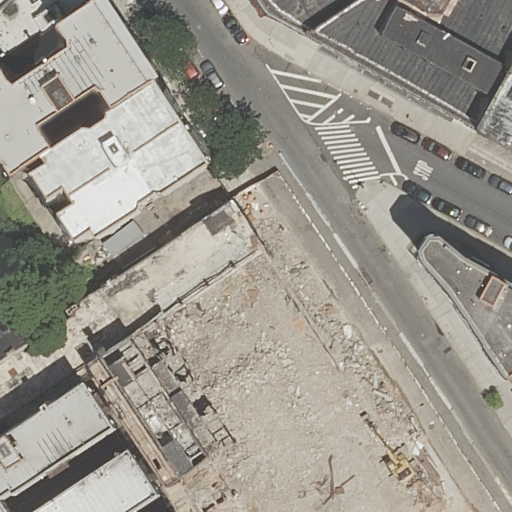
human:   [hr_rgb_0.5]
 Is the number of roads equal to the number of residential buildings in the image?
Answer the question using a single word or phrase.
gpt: no

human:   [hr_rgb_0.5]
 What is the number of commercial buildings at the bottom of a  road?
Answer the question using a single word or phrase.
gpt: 0

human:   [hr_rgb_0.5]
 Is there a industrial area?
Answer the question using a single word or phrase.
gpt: no

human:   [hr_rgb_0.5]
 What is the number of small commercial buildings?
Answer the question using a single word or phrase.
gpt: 0

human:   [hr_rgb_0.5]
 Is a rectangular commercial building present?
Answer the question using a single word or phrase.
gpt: no

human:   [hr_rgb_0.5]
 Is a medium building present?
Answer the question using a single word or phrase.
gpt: yes

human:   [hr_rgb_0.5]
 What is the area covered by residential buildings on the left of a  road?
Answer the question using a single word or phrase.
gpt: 2468m2

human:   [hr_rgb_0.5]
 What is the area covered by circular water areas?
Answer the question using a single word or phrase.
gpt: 0m2

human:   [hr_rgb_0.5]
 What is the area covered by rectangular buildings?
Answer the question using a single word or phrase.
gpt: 2916m2

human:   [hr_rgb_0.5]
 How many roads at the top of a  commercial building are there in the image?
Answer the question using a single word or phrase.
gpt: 0

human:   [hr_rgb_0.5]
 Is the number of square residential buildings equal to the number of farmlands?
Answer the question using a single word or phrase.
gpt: yes

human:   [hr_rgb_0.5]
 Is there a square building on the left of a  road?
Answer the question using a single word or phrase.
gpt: no

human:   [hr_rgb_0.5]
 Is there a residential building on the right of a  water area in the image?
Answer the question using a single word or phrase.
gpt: no

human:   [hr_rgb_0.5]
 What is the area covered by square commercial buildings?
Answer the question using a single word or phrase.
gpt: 0m2

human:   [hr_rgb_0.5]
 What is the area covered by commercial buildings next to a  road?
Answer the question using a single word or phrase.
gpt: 0m2

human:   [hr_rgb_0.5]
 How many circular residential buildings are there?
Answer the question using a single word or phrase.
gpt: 0

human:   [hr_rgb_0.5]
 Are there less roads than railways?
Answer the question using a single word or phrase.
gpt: no

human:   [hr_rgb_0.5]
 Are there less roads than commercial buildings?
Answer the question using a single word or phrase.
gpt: no

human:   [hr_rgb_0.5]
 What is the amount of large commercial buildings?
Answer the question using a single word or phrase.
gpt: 0

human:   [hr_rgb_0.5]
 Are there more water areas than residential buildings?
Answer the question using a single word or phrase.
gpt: no

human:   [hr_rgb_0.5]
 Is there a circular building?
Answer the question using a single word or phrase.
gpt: no

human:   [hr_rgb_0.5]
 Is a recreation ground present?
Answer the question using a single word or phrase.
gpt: no

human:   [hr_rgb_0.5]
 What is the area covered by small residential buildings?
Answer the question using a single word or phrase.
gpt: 235m2

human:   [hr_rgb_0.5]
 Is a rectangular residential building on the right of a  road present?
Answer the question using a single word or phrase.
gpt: yes

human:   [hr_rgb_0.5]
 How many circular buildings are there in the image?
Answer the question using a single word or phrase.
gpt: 0

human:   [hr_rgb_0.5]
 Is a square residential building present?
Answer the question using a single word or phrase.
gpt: no

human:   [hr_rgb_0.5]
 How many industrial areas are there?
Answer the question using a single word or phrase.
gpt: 0

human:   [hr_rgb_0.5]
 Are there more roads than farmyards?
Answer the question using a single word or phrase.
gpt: yes

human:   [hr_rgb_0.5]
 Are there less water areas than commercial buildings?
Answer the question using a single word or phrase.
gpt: no

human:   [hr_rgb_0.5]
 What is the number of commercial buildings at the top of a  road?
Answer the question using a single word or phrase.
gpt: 0

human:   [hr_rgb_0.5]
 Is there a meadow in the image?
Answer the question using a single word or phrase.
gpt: no

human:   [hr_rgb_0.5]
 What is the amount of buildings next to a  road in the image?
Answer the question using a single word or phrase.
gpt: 16

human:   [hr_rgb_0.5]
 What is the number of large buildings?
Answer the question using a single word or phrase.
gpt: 2

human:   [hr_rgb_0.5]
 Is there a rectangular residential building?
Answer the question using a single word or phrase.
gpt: yes

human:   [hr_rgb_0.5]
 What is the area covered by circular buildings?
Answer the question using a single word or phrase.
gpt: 0m2

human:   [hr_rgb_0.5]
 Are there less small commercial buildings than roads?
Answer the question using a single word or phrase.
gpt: yes